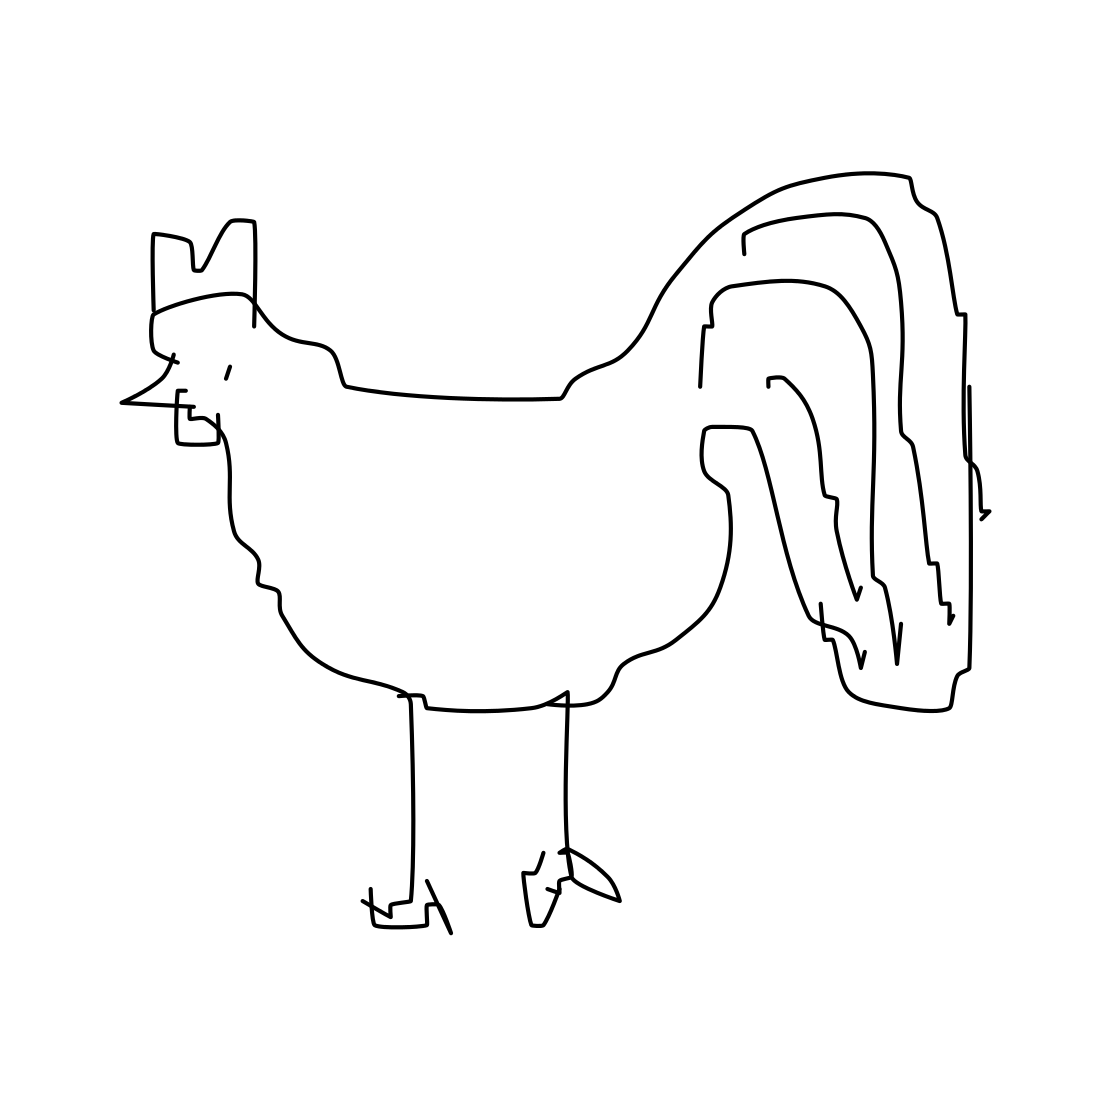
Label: rooster